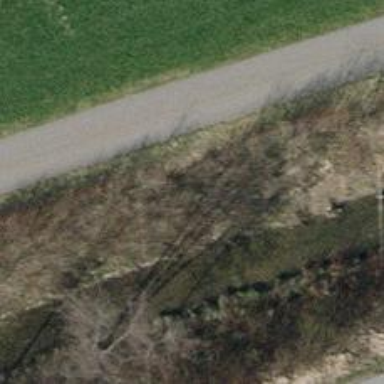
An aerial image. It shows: Hedge acting as barrier.